Question: I have this code and it always returns -1.I have three tables (a picture is more suggestive ):

I want to see if the row is already in the ReservationDetails table, and if it's not to insert it.
'''
try
{
SqlConnection conn = new SqlConnection...
SqlCommand slct = new SqlCommand("SELECT * FROM ReservationDetails WHERE rID=@rID AND RNumber=@RNumber", conn);
slct.Parameters.AddWithValue("@rID", (int)comboBox1.SelectedValue);
slct.Parameters.AddWithValue("@RNumber", dataGridView1.SelectedRows[0].Cells[0].Value);
int noRows;//counts if we already have the entry in the table
conn.Open();
noRows = slct.ExecuteNonQuery();
conn.Close();
MessageBox.Show("The result of select="+noRows);
if (noRows ==0) //we can insert the new row
'''
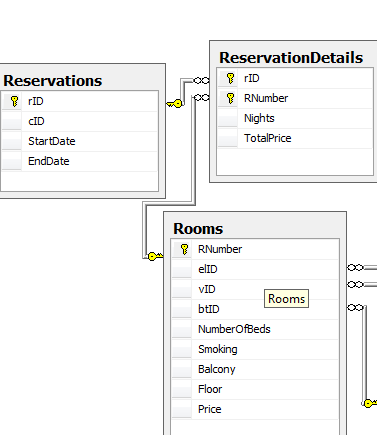
Answer: You should
1) Change your TSQL to
'''
SELECT COUNT(*) FROM ReservationDetails WHERE ...
'''
(better still, use 'IF EXISTS' ...)
2) and use <URL>:
'''
noRows = (int) slct.ExecuteScalar();
'''
Also: you will need to use a transaction (or some other atomic technique), or else someone could insert a row in-between you testing and trying to insert it...
All that said, it would be better to create a stored procedure that given your parameters, atomically tests and inserts into the table, returning '1' if successful, or '0' if the row already existed.